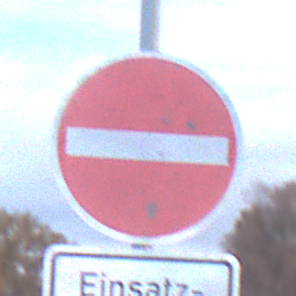
Verkehrszeichen: VerbotDerEinfahrt
Zusatzzeichen unten: BesondereFahrzeugeUndTransportgueter3
Umgebung: Outdoor, Suburban
Tageszeit: SunriseSunset
Wetter: PartlyCloudy
Licht: Natural
Jahreszeit: NotSpecified
Kontrast: LowContrast